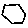
Label: hexagon